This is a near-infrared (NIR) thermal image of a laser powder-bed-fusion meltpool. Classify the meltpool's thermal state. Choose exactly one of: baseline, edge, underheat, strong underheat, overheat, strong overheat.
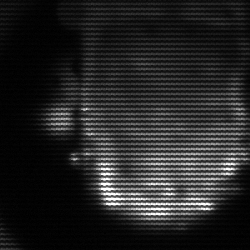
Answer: baseline